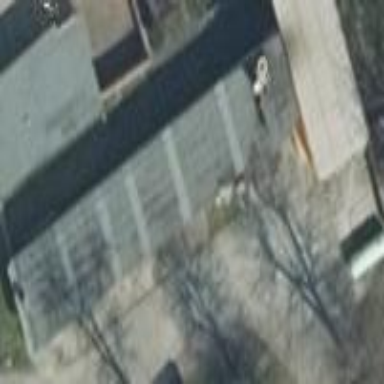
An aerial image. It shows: Simple house.